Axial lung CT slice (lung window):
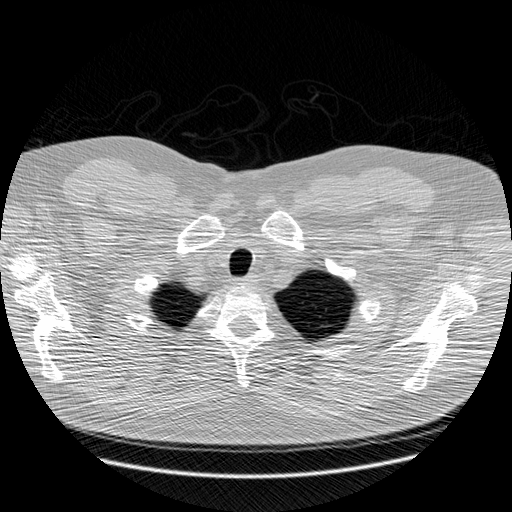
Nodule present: no